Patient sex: M
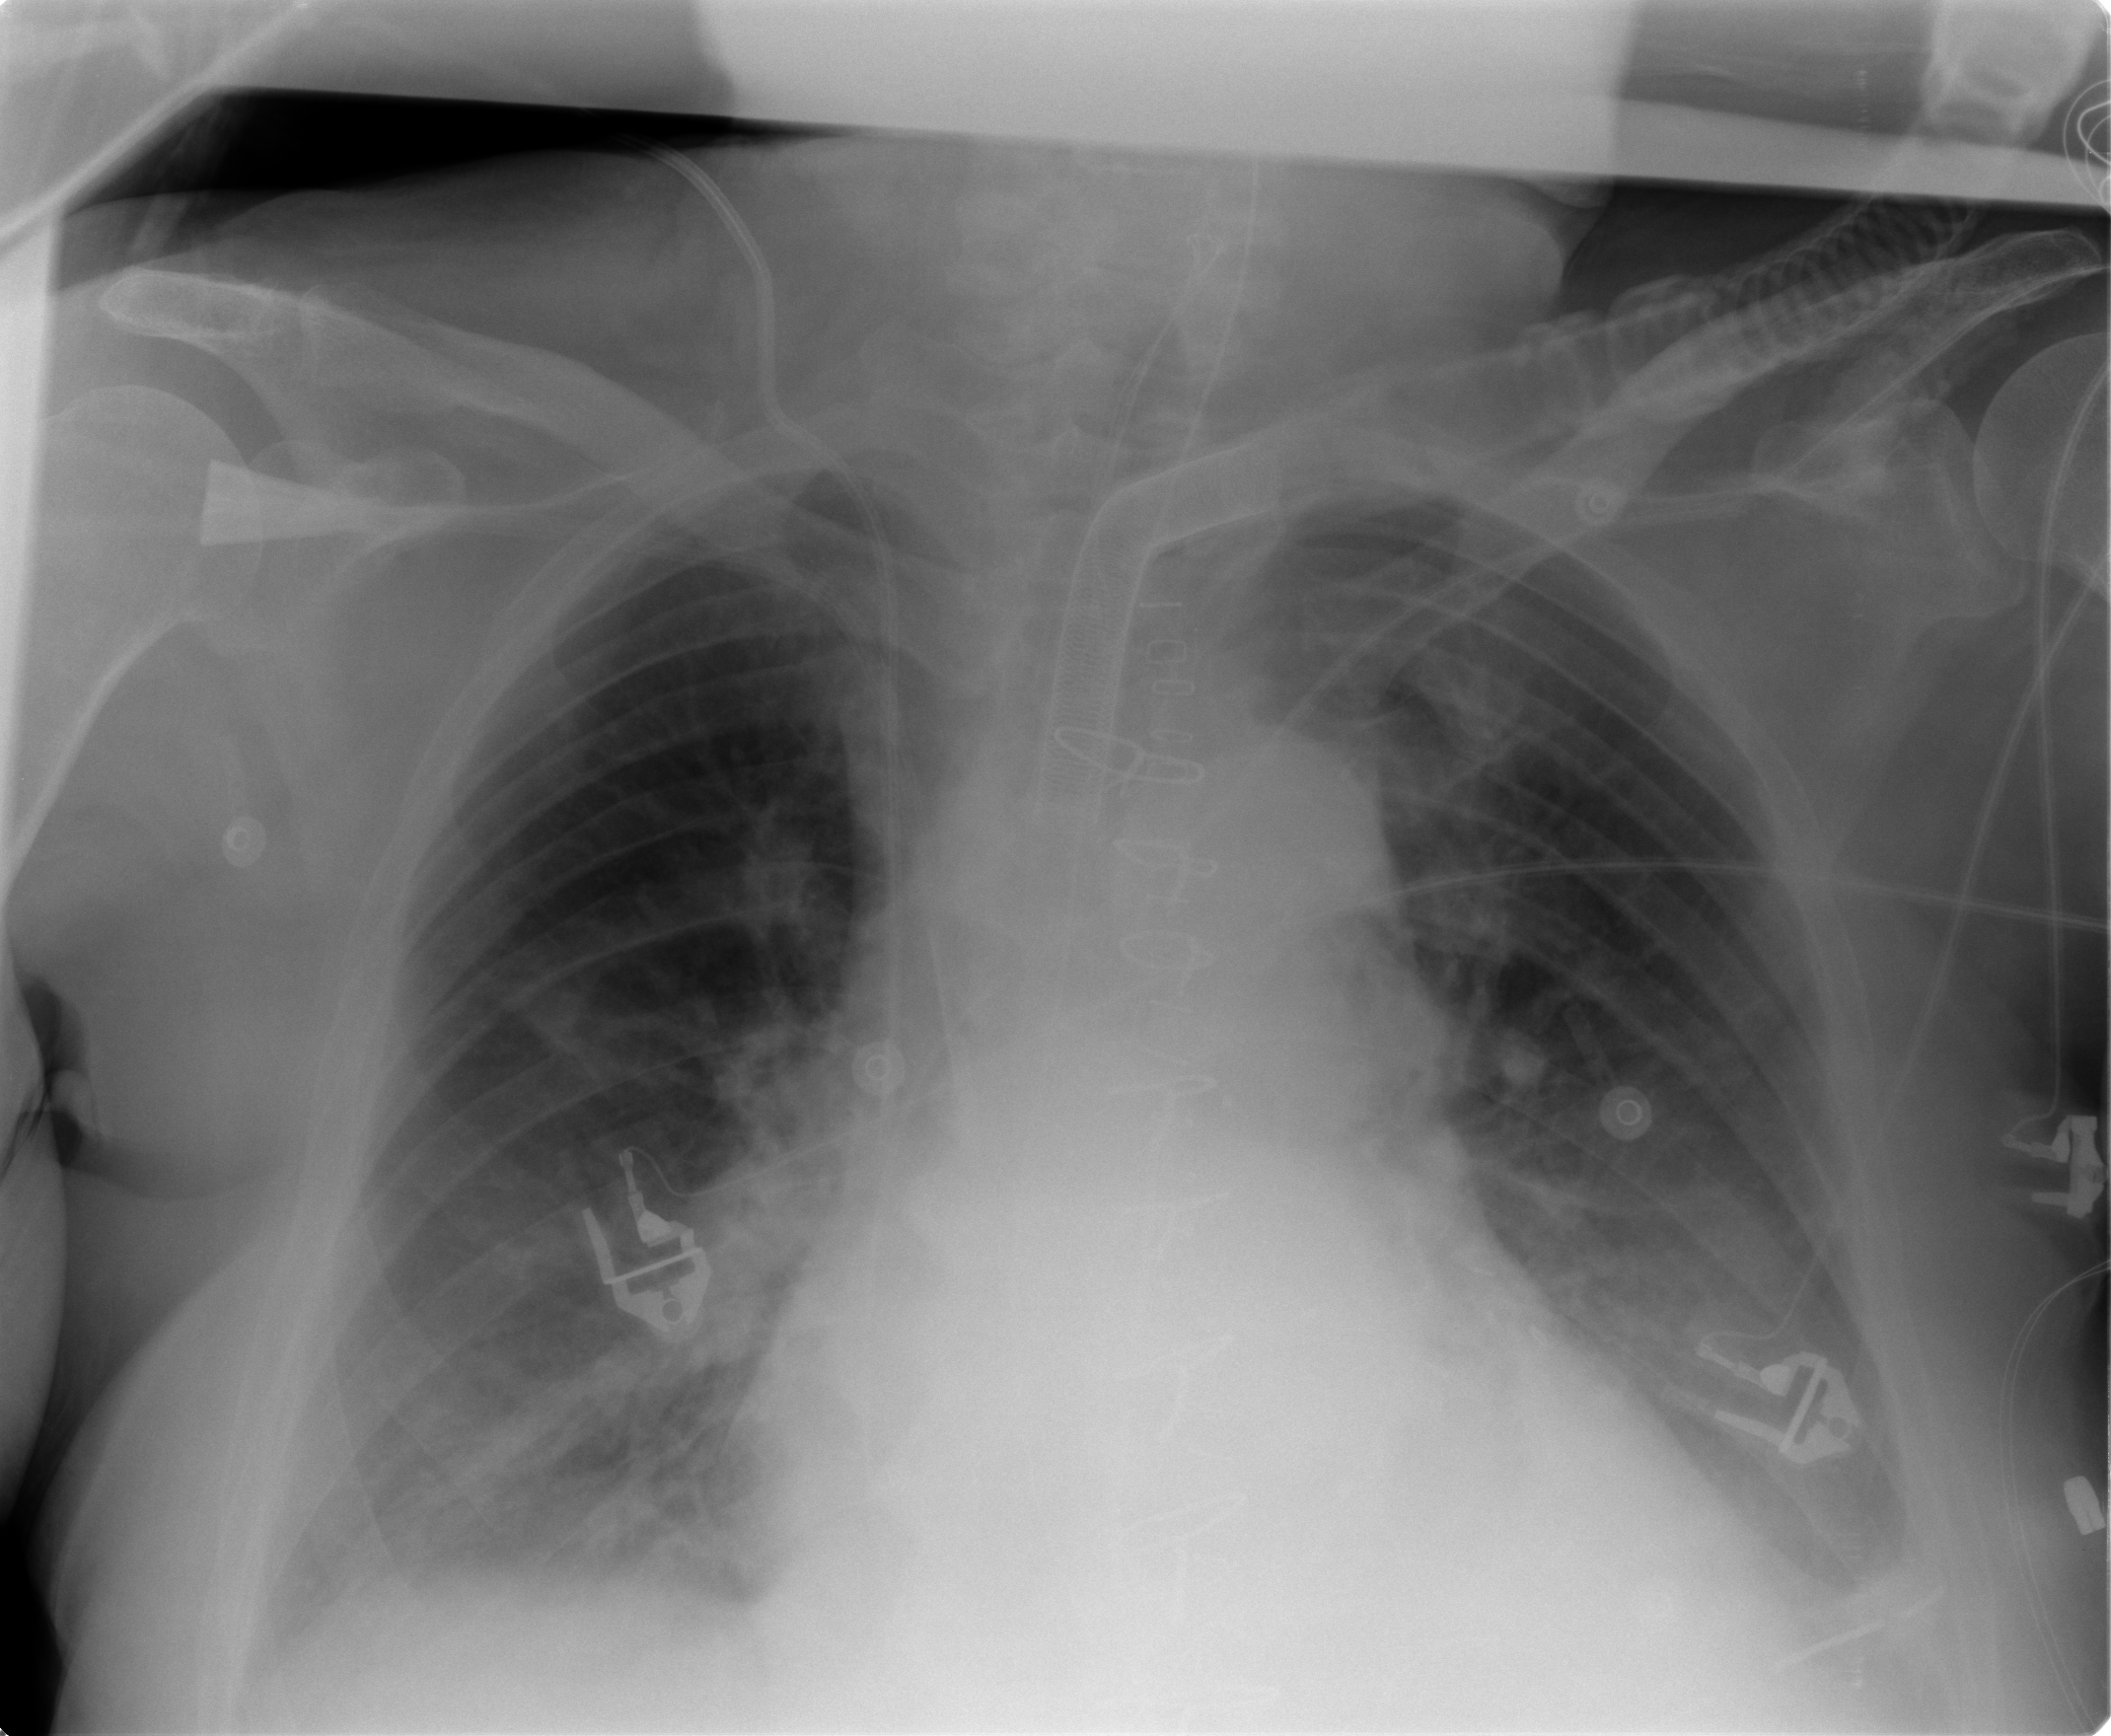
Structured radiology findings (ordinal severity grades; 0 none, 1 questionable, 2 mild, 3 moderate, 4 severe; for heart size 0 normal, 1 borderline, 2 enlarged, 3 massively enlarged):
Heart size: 2
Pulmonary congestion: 2
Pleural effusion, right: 1
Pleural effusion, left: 2
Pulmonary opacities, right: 1
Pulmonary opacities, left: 1
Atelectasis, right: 2
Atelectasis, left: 2